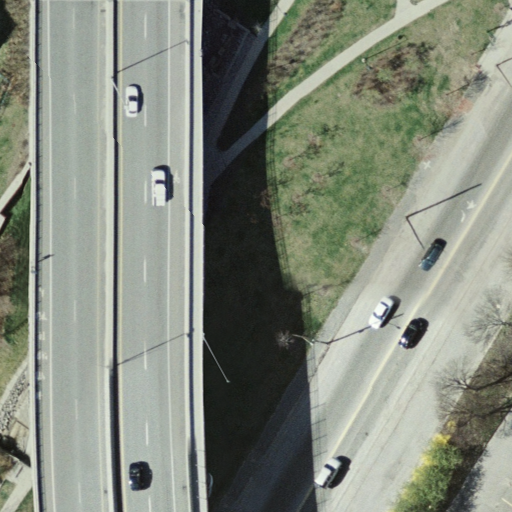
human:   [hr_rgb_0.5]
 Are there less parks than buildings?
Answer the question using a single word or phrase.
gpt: no

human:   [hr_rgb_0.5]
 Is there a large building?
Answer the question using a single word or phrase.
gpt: no

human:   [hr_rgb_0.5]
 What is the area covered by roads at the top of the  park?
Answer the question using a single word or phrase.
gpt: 0m2

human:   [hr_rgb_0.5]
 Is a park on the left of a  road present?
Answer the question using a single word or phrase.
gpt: yes

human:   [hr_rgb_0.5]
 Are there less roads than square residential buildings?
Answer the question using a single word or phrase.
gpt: no

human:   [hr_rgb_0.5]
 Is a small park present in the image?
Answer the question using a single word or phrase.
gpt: no

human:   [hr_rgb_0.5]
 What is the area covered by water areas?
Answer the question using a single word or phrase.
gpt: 0m2

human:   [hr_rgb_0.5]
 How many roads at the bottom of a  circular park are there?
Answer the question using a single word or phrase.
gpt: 0

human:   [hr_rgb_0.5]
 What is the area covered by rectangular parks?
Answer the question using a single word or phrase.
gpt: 2578m2

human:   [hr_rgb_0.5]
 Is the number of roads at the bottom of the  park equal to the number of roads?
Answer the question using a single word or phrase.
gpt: no

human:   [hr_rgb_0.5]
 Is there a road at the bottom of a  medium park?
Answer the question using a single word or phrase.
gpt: no

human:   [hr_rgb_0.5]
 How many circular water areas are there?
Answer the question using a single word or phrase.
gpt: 0

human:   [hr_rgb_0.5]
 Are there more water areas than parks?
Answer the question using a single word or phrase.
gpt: no

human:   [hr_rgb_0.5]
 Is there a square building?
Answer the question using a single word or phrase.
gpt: no

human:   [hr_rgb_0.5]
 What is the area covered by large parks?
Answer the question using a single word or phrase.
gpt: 2578m2

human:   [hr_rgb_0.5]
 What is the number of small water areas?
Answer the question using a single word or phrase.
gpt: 0

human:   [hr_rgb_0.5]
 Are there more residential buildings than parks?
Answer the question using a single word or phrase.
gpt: no

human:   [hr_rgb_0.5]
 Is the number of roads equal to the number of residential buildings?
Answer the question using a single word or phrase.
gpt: no

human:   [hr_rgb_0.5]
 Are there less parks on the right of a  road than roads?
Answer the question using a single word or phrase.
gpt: yes

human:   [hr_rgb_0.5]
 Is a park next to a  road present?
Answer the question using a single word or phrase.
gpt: yes

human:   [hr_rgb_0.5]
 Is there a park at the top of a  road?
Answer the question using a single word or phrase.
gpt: no

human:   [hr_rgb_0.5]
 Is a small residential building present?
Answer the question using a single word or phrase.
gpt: no

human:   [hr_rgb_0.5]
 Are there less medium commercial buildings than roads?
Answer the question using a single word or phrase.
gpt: yes

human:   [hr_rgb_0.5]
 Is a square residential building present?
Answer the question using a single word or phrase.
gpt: no

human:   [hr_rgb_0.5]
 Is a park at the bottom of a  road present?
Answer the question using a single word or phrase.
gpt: yes

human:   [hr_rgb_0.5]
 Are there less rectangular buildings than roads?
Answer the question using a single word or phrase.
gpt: yes

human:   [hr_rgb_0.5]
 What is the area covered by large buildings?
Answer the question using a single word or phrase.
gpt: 0m2

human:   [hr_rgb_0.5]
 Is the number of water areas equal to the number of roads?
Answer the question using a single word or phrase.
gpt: no

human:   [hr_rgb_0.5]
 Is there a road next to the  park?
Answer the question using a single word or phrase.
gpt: yes

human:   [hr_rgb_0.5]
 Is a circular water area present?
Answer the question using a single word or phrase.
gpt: no

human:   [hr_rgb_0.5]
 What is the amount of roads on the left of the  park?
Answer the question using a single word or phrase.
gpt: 2

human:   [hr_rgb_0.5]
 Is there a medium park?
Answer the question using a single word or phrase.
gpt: no

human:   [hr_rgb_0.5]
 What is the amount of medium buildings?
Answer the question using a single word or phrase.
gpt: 0

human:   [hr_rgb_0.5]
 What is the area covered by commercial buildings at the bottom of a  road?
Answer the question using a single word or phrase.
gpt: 0m2

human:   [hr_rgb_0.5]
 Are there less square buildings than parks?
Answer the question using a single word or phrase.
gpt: yes

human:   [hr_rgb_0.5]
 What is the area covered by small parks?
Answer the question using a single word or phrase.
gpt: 0m2